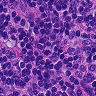
Metastatic tissue present: no